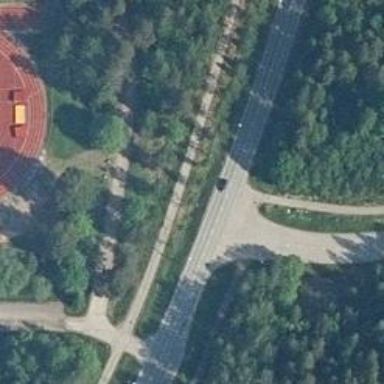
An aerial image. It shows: Path.